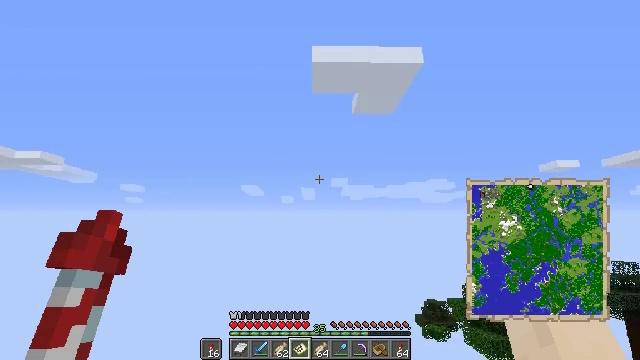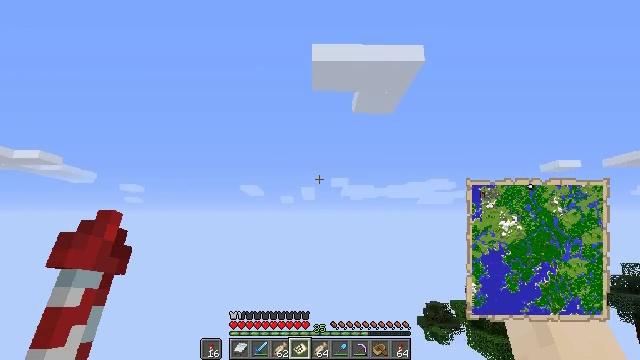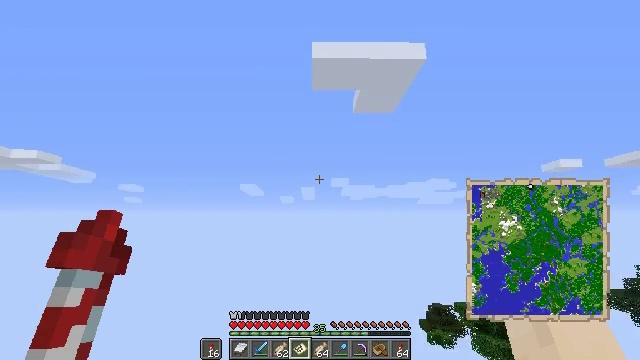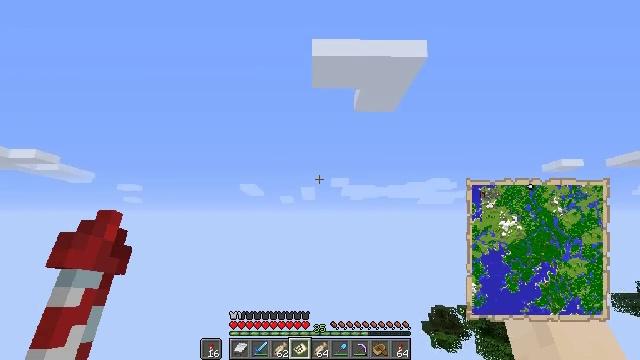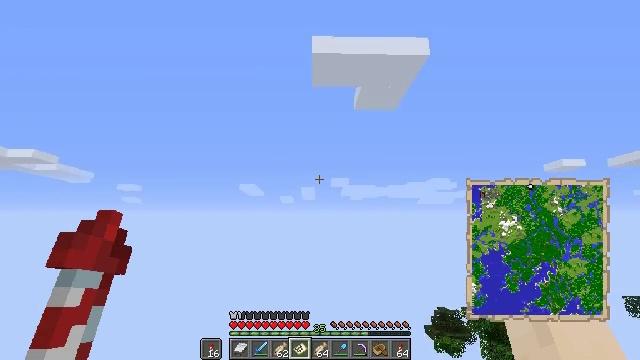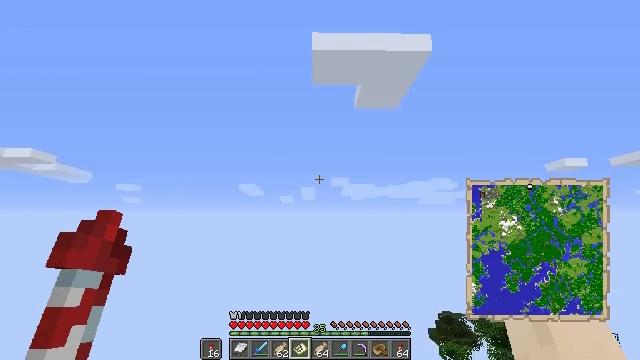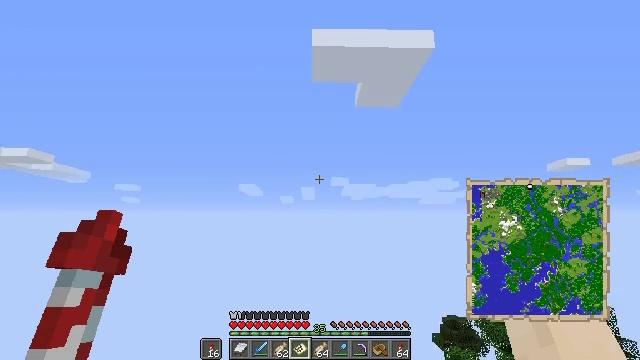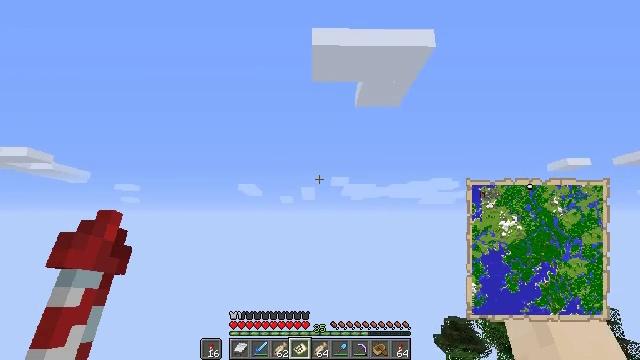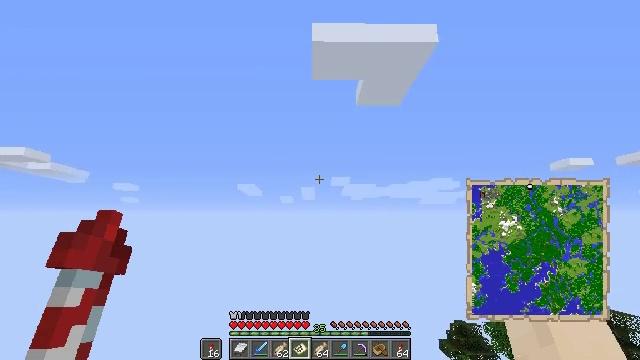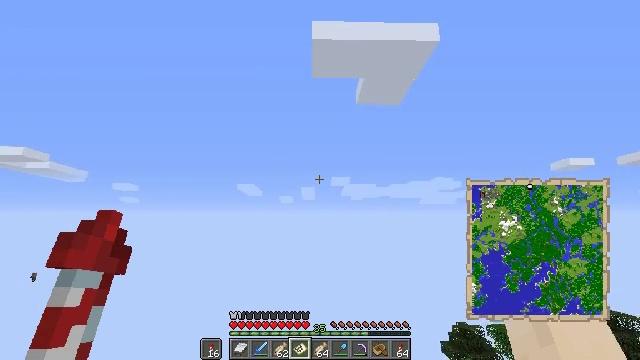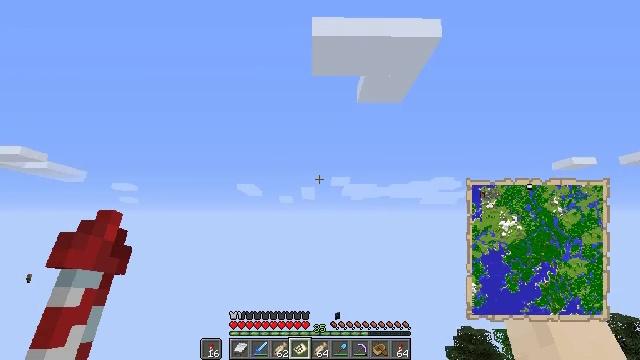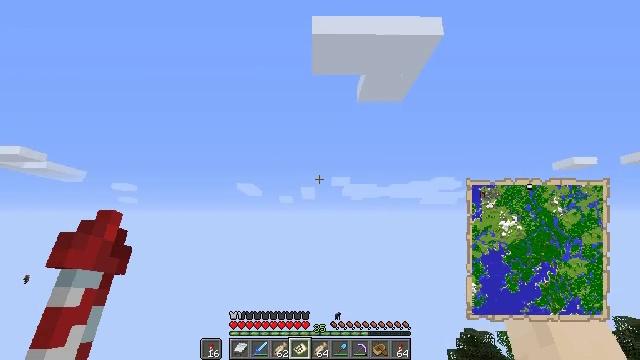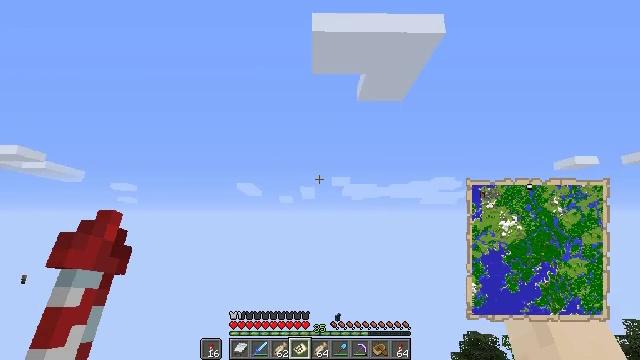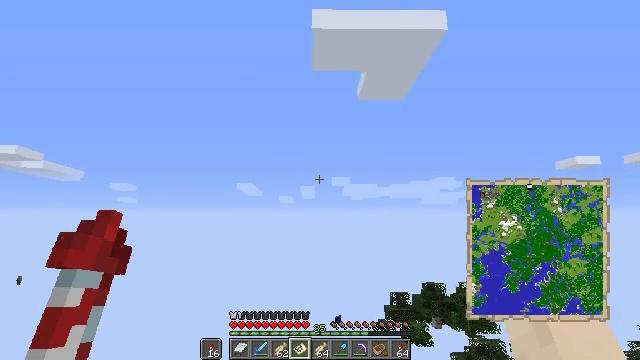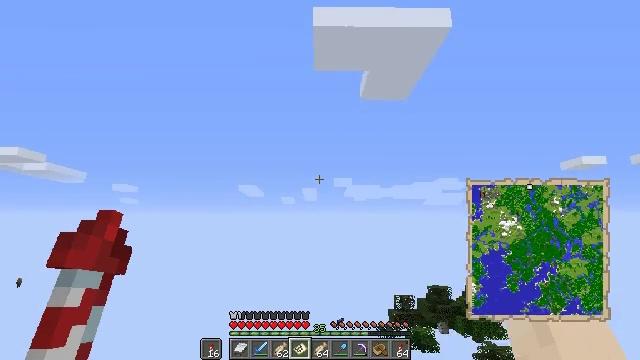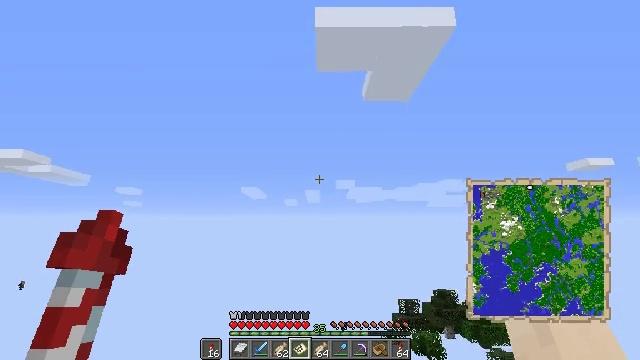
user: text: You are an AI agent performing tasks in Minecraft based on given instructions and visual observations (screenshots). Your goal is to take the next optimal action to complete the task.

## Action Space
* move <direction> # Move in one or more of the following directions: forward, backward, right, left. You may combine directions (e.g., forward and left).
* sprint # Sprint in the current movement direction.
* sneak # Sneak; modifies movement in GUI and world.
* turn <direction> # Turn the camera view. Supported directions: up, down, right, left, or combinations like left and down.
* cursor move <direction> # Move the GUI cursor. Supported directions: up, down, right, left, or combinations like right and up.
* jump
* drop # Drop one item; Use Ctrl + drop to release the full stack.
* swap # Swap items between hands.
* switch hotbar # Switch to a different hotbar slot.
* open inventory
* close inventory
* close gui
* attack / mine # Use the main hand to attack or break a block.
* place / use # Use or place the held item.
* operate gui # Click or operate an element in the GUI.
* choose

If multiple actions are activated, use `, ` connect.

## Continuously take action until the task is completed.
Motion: motion action
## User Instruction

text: Make a map using a crafting table.
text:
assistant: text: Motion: no_op
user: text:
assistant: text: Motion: no_op
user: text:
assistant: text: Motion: no_op
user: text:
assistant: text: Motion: no_op
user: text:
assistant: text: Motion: no_op
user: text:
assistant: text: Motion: no_op
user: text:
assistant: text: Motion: no_op
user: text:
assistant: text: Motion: no_op
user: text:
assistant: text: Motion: no_op
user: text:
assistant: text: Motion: no_op
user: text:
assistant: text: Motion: no_op
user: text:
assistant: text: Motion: no_op
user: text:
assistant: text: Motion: no_op
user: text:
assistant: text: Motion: no_op
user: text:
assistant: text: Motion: no_op
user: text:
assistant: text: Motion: no_op
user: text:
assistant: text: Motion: no_op
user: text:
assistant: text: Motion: no_op
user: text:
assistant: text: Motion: no_op
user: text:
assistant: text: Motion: no_op
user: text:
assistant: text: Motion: no_op
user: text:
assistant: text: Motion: no_op
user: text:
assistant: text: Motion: no_op
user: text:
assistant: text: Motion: no_op
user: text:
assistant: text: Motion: no_op
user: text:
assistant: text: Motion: no_op
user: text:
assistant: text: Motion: no_op
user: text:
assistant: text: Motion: no_op
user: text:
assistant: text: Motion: no_op
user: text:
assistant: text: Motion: no_op